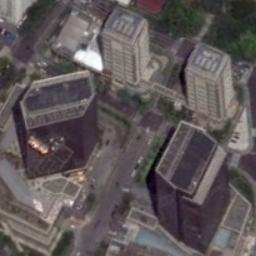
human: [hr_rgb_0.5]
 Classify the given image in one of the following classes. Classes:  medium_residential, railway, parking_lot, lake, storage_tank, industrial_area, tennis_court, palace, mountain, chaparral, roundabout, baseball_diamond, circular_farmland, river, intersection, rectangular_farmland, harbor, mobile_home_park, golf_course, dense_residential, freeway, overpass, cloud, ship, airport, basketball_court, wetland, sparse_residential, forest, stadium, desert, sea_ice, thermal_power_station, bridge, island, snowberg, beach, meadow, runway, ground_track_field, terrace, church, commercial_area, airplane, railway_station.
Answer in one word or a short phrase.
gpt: commercial_area